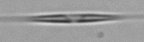
Label: Cylindrotheca